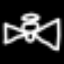
Label: angel